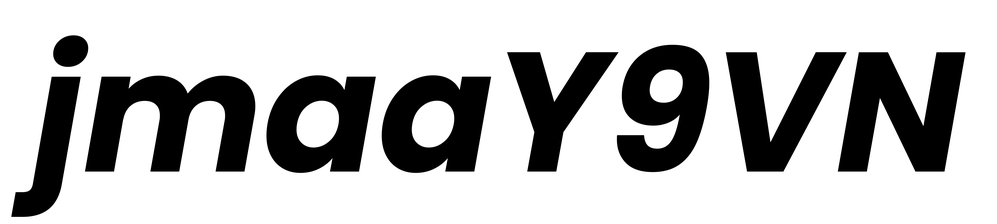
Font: Poppins-BoldItalic